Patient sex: M
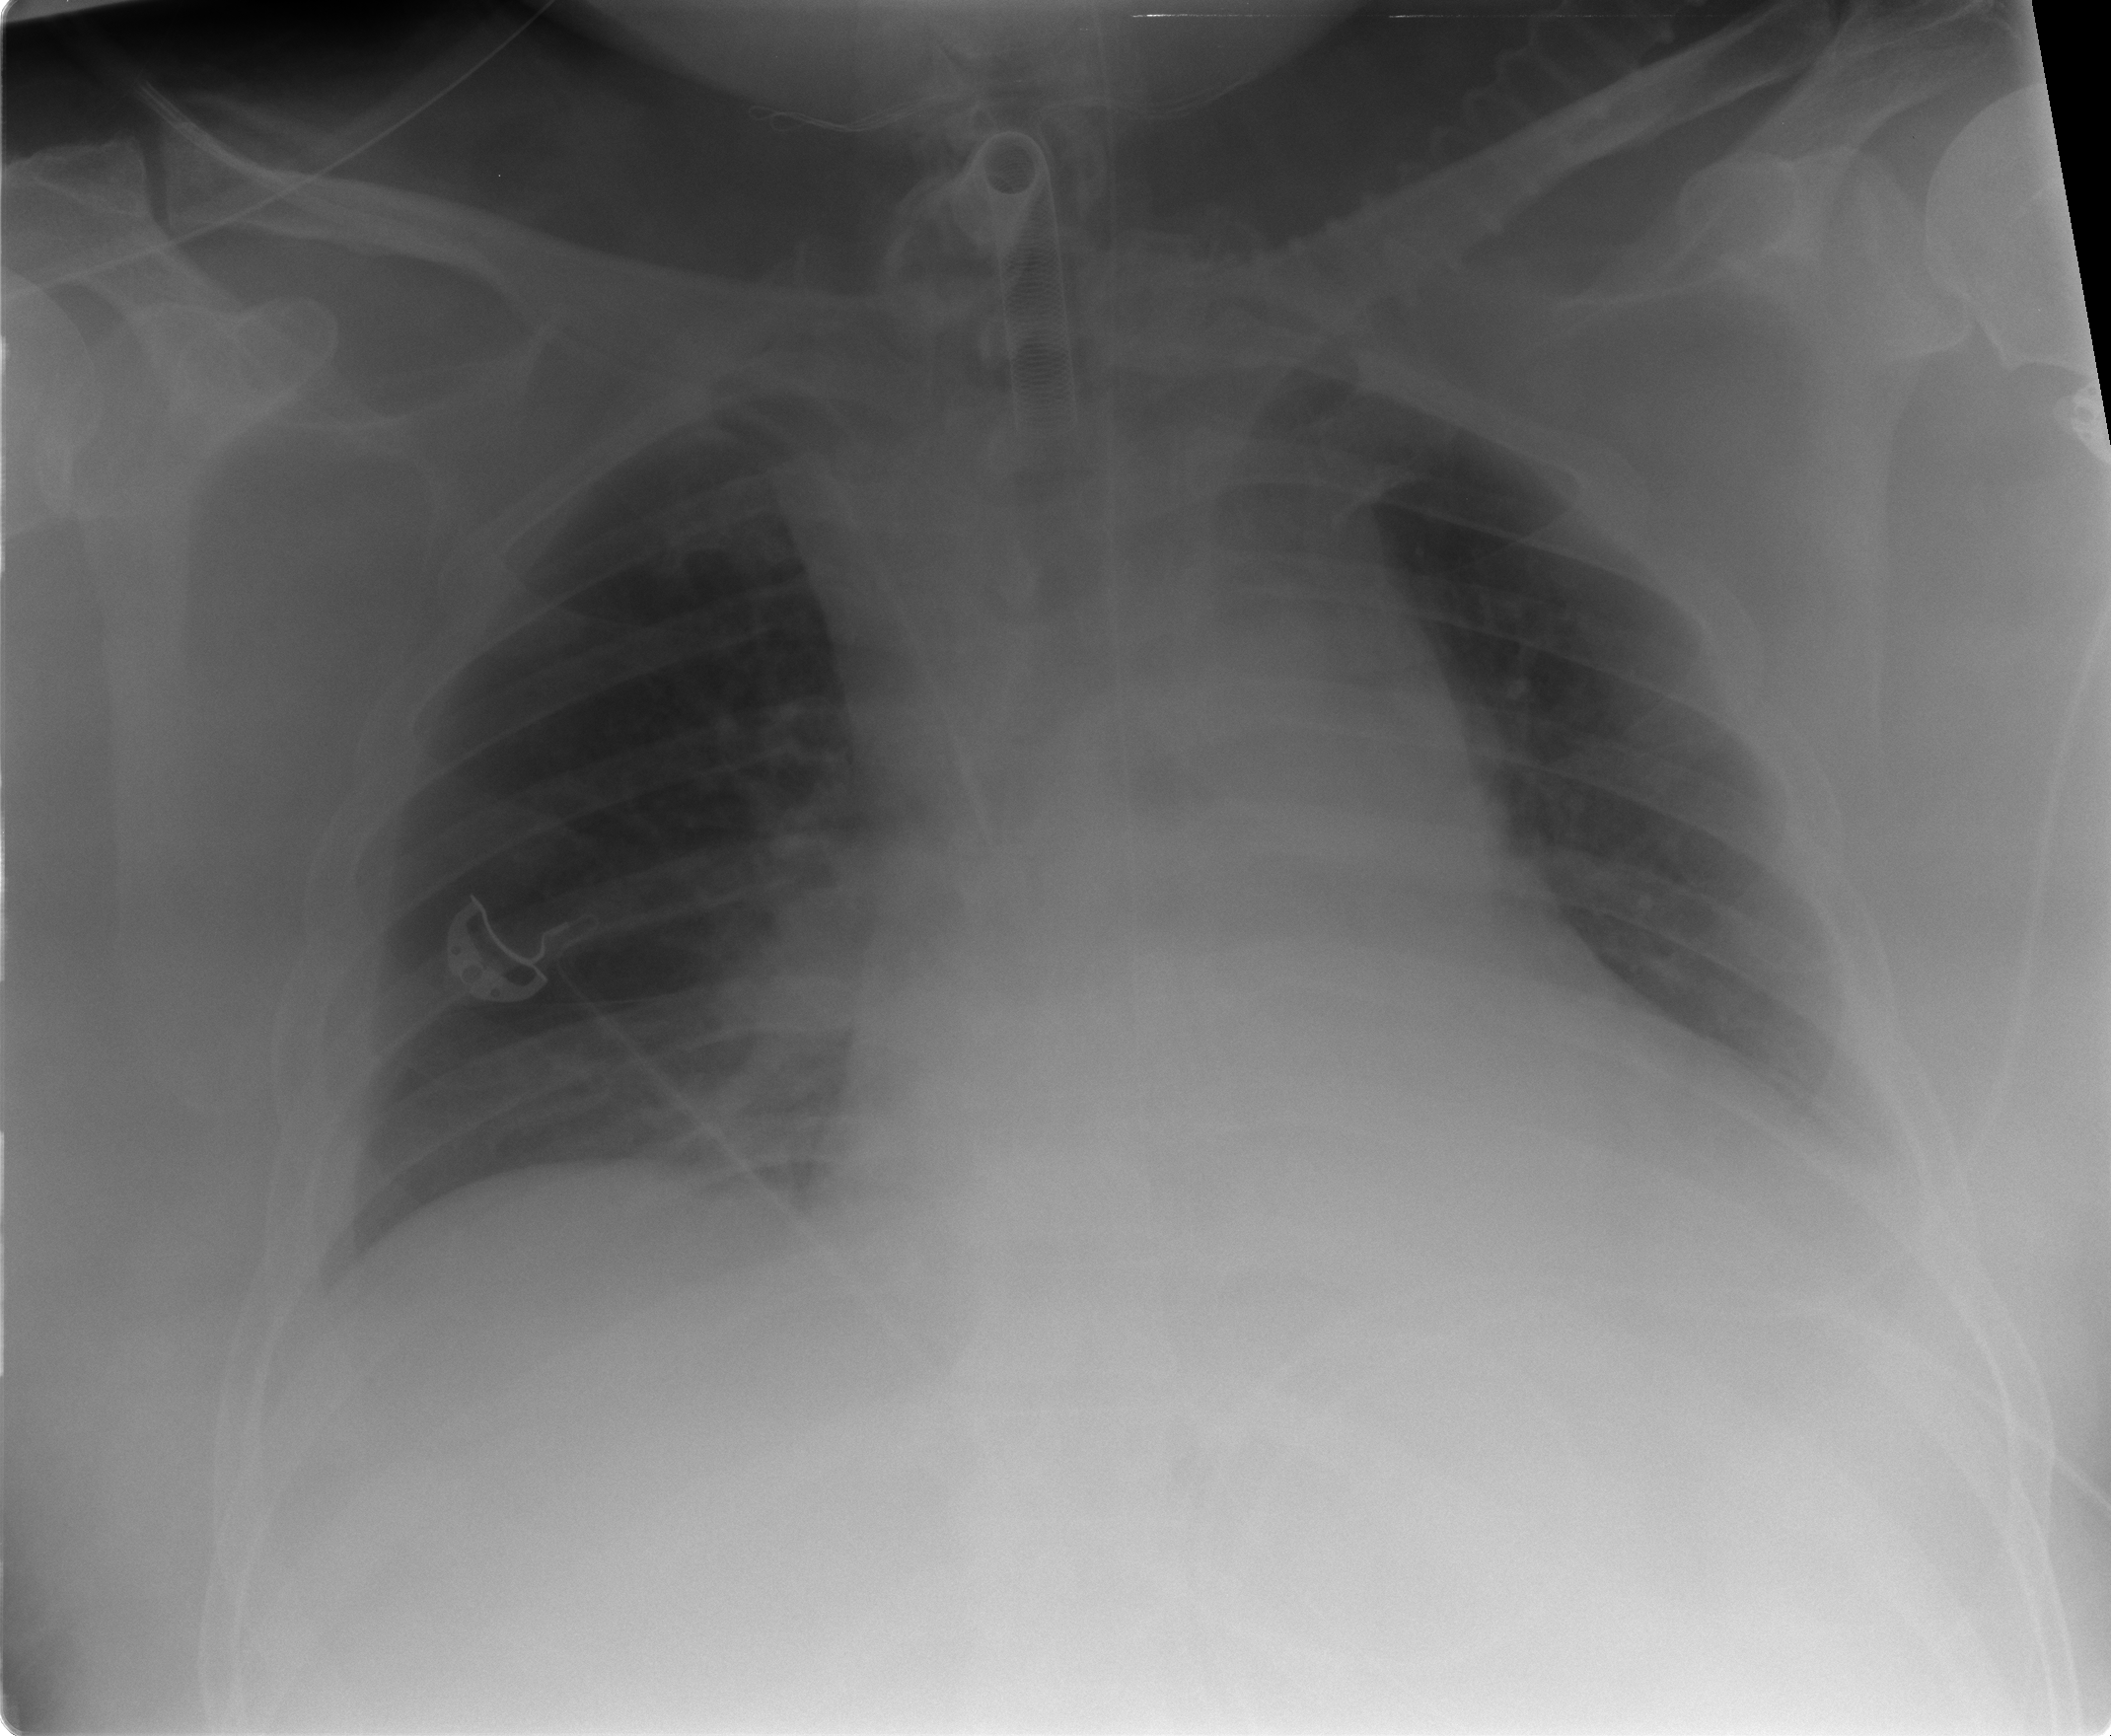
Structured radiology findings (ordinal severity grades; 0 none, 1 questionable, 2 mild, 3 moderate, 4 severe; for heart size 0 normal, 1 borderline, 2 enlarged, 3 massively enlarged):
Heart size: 2
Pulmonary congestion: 0
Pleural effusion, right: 0
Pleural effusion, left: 2
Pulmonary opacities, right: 1
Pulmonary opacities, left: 0
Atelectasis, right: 2
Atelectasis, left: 2